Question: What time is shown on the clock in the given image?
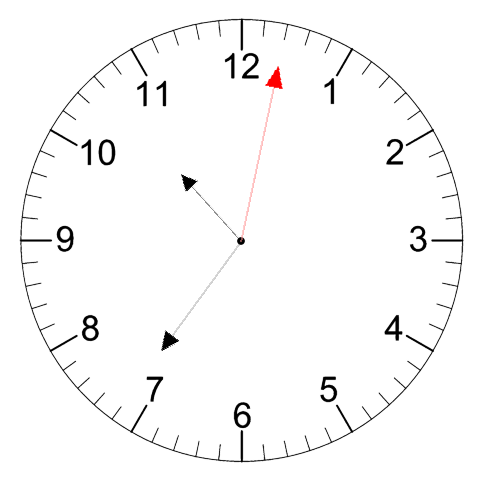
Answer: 10:36:02